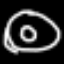
Label: donut